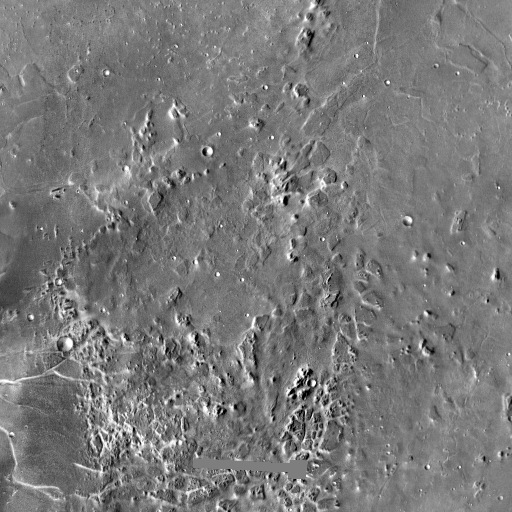
Crater classes present: Background, Other